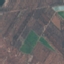
Land use / land cover: PermanentCrop